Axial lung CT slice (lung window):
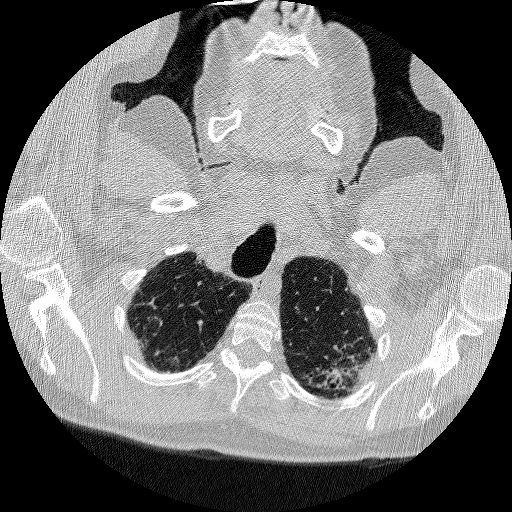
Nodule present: no